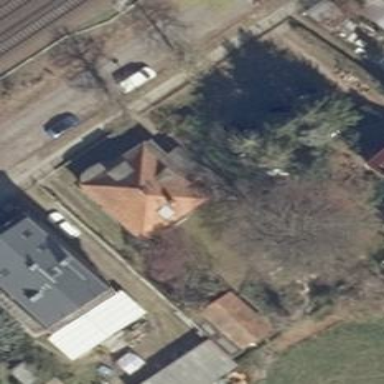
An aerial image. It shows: Detached building with hipped roof.